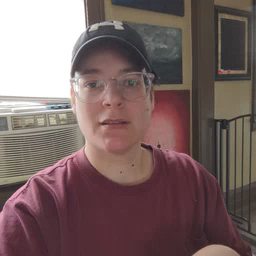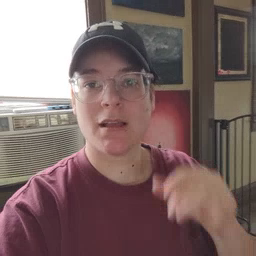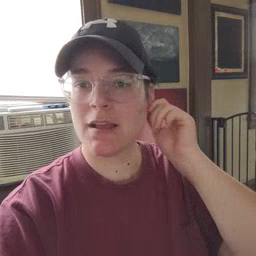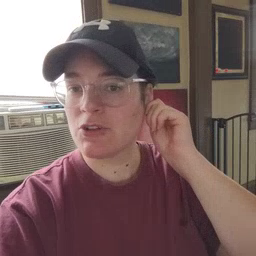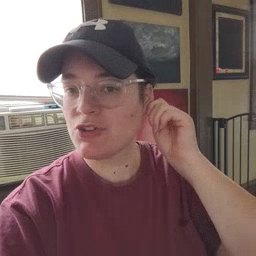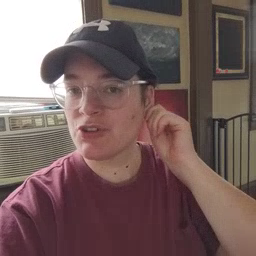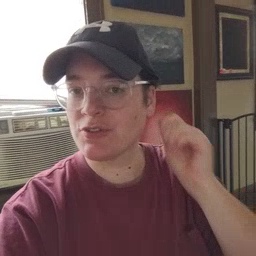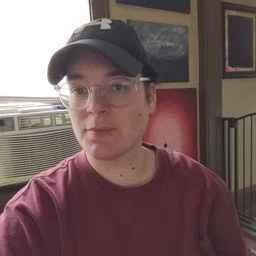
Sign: ear